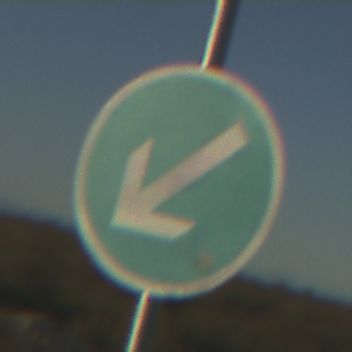
Verkehrszeichen: VorgeschriebeneVorbeifahrtLinks
Umgebung: Outdoor, Nature
Tageszeit: SunriseSunset
Wetter: PartlyCloudy
Licht: Natural
Jahreszeit: NotSpecified
Kontrast: HighContrast